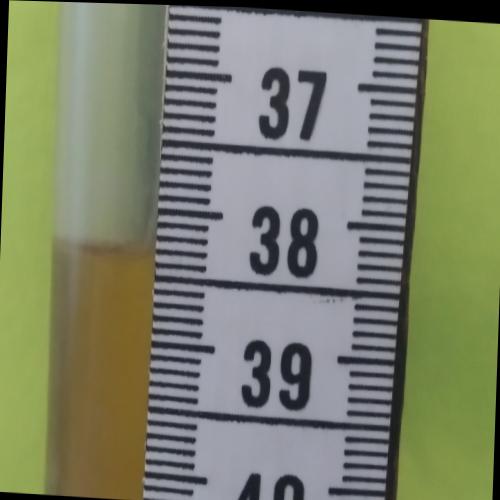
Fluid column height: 38.3 cm